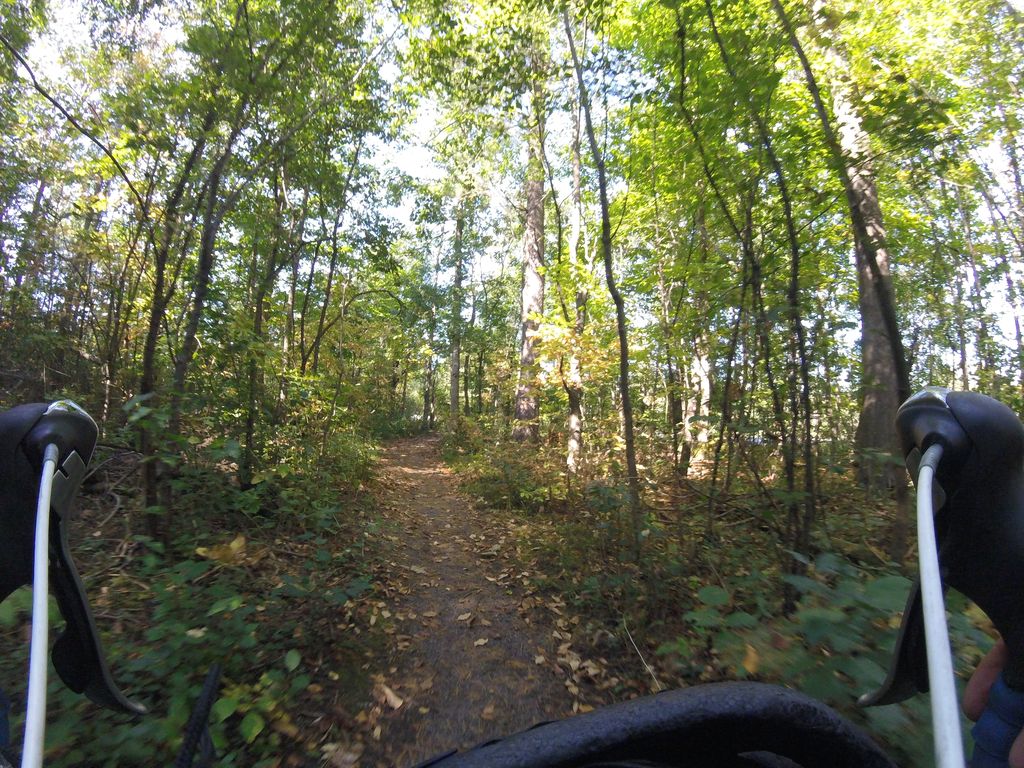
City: ottawa-gatineau